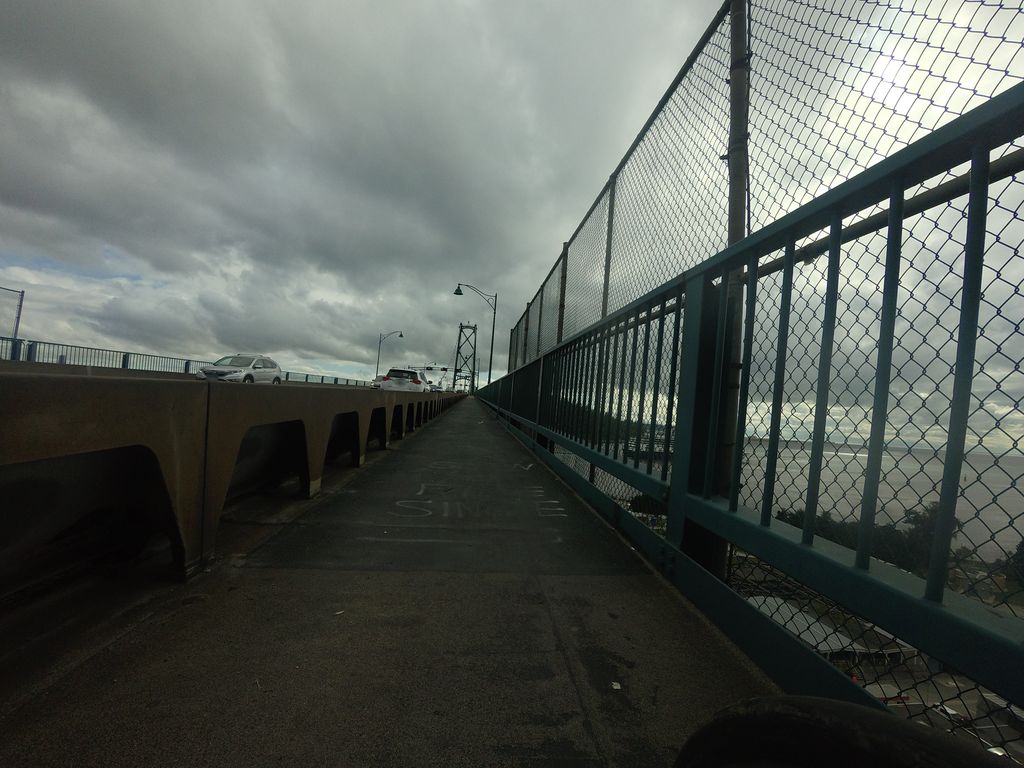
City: vancouver